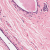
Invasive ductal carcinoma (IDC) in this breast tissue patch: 0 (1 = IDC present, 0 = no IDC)